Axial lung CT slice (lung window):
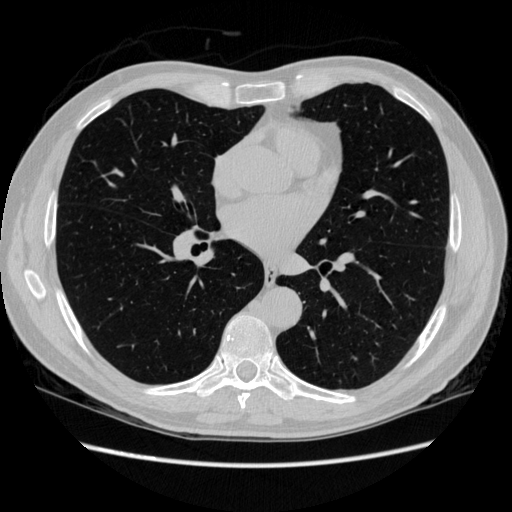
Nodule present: no